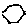
Label: hexagon